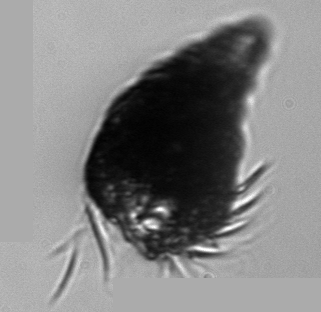
Label: Laboea_strobila